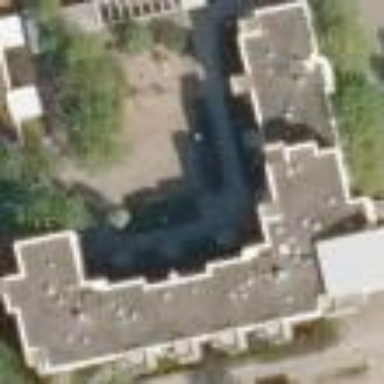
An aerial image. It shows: Part of building is shown in the image.